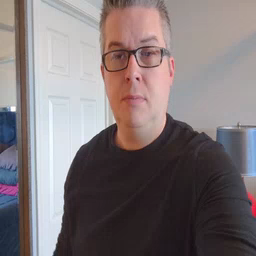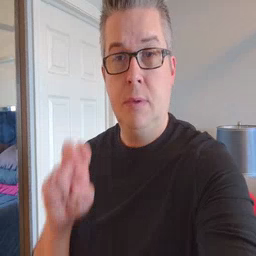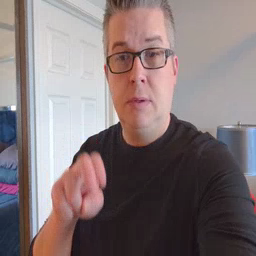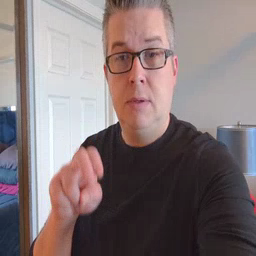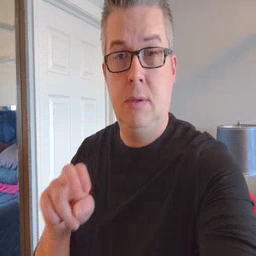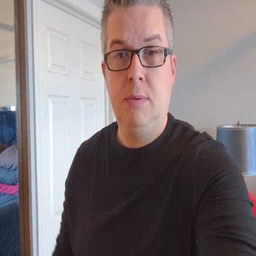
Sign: chair